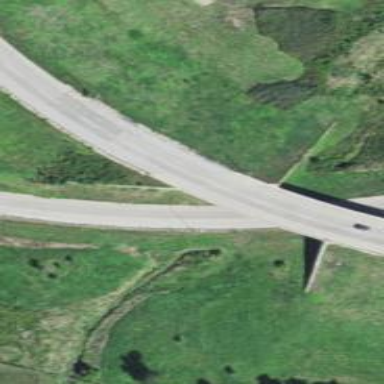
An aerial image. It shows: Asphalt motorway link.